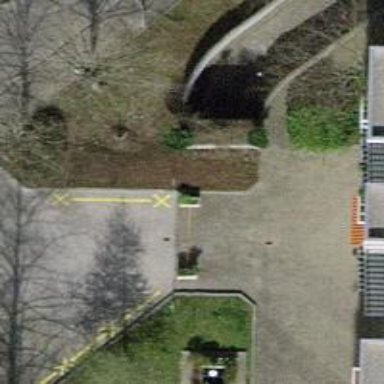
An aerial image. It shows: Bollard.